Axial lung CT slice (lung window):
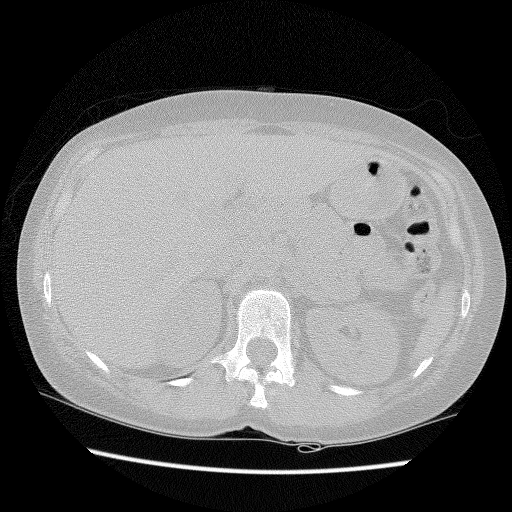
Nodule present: no